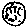
Label: moon